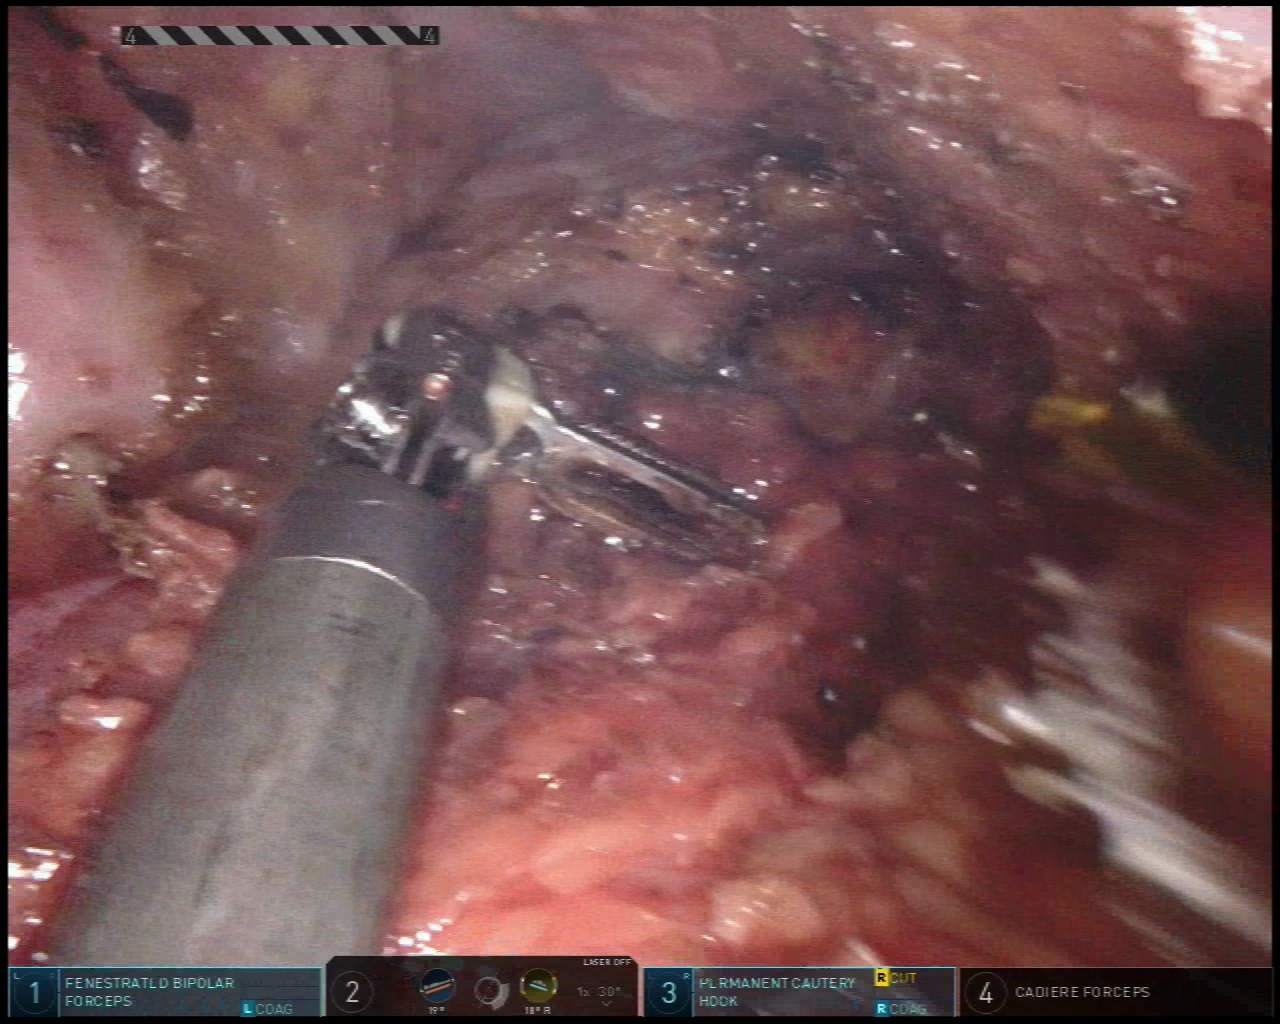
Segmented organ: vesicular_glands
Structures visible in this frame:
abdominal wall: no
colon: no
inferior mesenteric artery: no
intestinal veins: no
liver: no
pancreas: no
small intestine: no
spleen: no
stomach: no
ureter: no
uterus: no
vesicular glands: yes